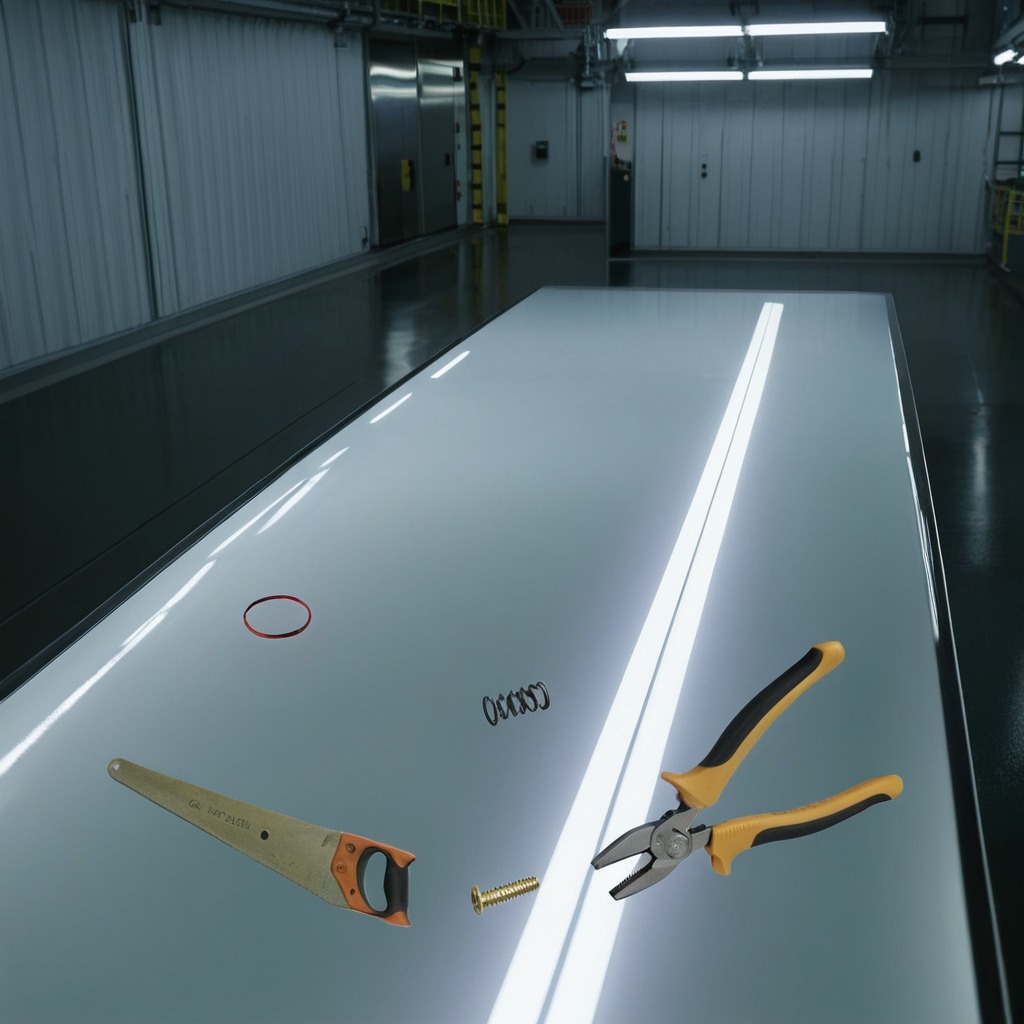
A rubber O'ring, a metal machine screw, pliers, a coiled metal spring, and a handheld metal saw are lying on the table.